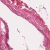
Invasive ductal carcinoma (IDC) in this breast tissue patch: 0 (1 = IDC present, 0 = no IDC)